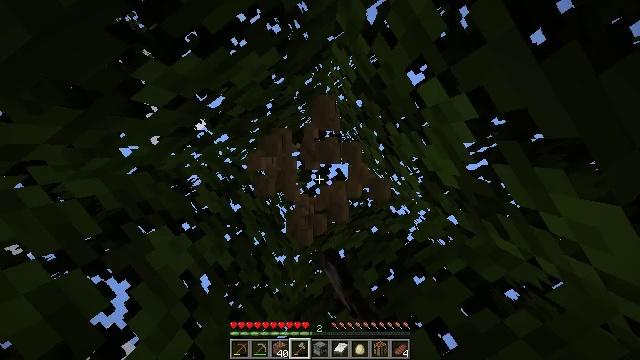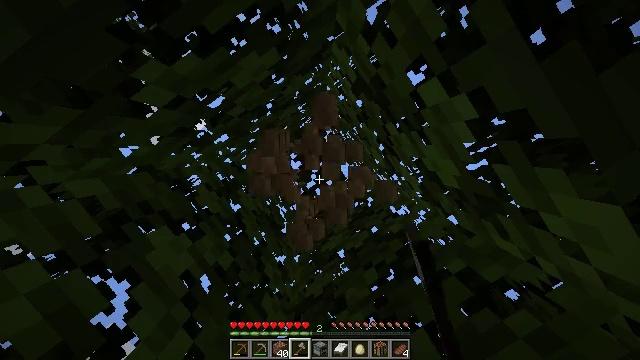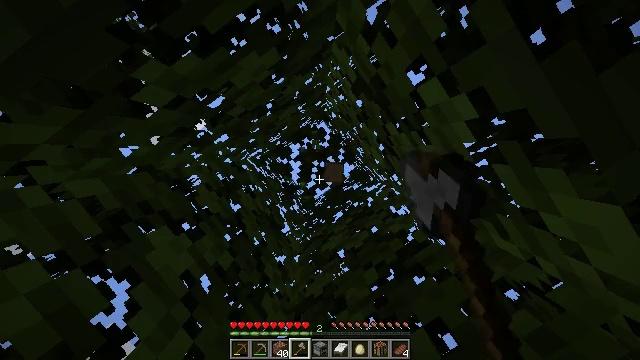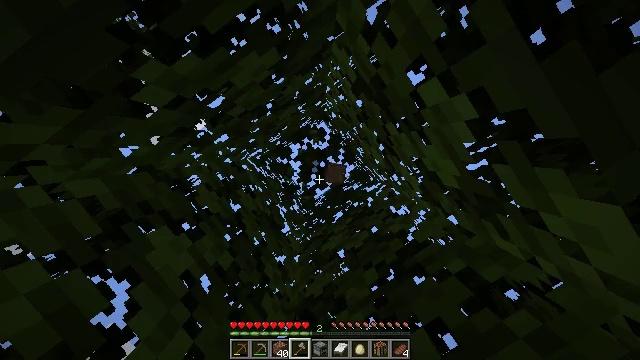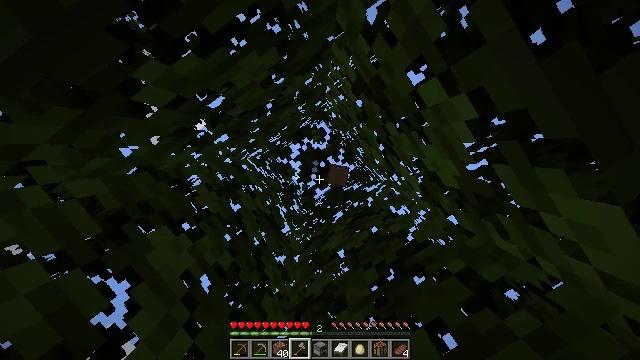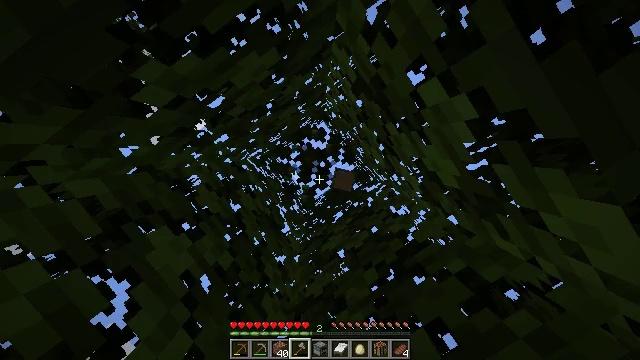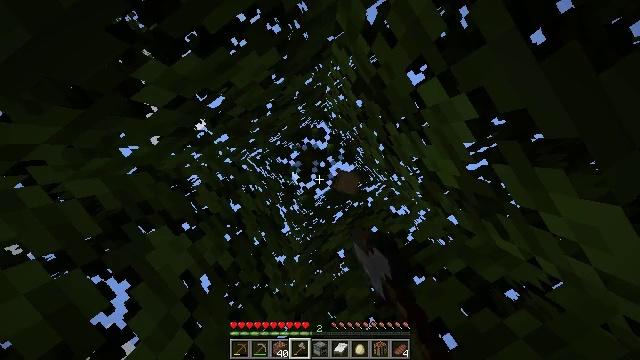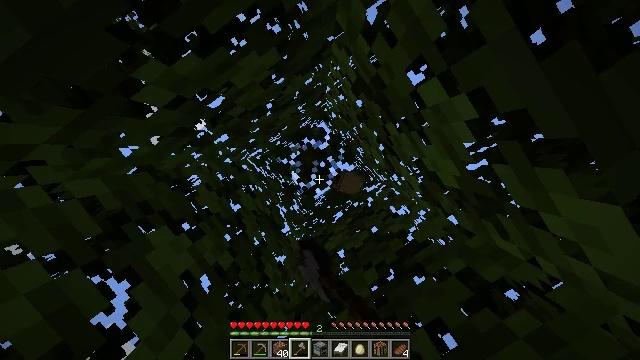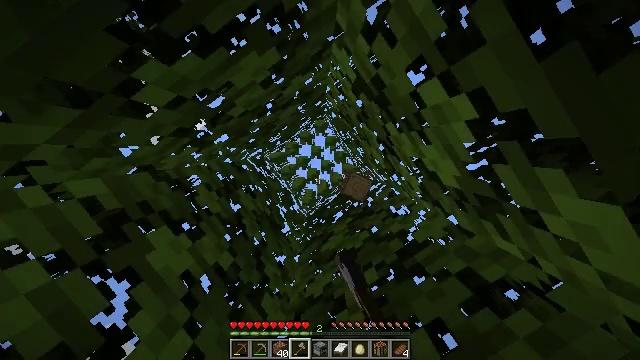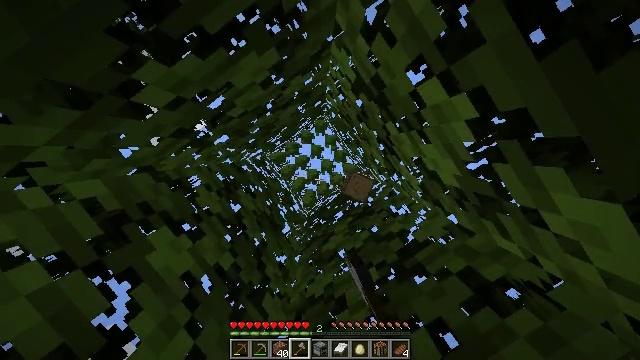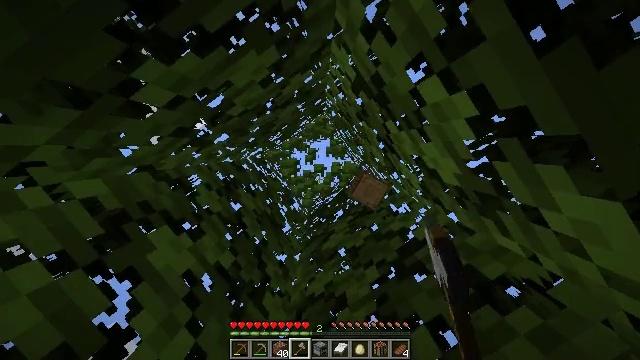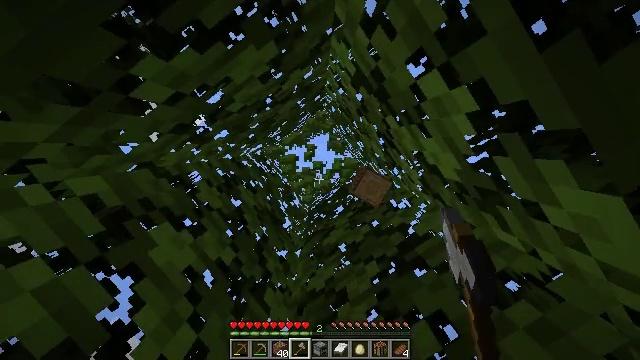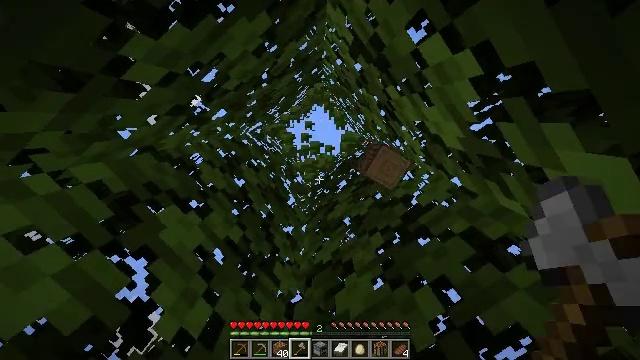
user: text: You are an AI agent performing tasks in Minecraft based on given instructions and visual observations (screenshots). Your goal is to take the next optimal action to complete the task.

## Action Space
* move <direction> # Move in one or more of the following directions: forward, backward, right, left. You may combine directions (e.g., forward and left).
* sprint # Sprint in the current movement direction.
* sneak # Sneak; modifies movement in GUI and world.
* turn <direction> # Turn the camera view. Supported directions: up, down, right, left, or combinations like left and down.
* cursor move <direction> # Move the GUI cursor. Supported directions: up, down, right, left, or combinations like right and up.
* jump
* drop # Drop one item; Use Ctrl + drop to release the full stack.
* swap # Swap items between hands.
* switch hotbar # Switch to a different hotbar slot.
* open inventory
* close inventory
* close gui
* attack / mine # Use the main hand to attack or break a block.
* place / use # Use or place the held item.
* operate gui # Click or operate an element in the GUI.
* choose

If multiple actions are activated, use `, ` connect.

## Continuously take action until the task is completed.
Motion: motion action
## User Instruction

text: Break oak leaves from the trees.
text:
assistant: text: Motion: attack / mine
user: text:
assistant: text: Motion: attack / mine
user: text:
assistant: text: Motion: attack / mine
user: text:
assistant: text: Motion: attack / mine
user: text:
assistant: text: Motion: attack / mine
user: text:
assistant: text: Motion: attack / mine
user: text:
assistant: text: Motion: attack / mine
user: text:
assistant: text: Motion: attack / mine
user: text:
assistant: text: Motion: no_op
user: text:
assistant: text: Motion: no_op
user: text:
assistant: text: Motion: no_op
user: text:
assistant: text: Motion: turn left and down
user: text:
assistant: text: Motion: no_op